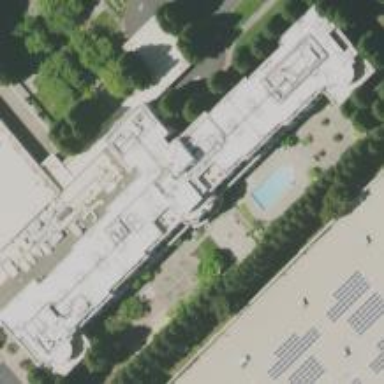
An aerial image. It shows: Part of building.